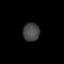
Tissue: lung
Cell type: T cells
Senescence score: 0.2037
Nuclear area (px): 296
Mean DAPI intensity: 70.405